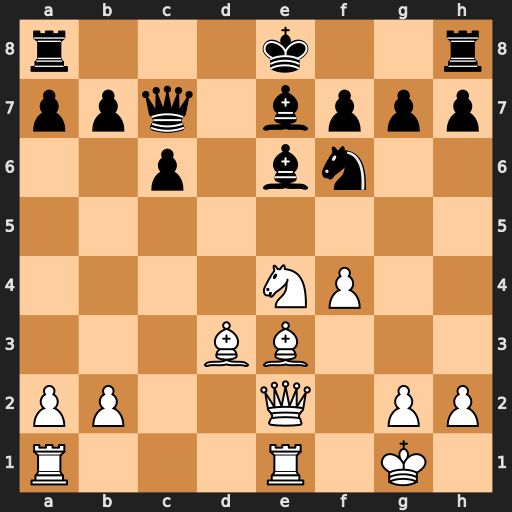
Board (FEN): r3k2r/ppq1bppp/2p1bn2/8/4NP2/3BB3/PP2Q1PP/R3R1K1
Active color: w
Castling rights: kq
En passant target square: -
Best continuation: Nxf6+ Bxf6 f5 O-O-O fxe6